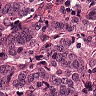
Metastatic tissue present: yes